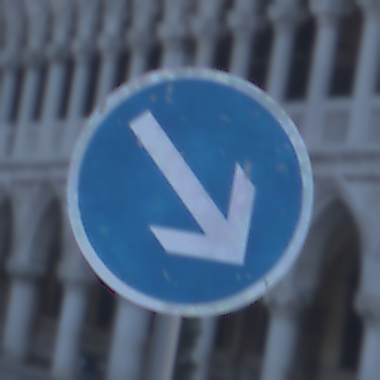
Verkehrszeichen: VorgeschriebeneVorbeifahrtRechts
Umgebung: Outdoor, Urban
Tageszeit: Dawn
Wetter: Clear
Licht: Natural
Jahreszeit: NotSpecified
Kontrast: LowContrast